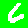
Digit: 6